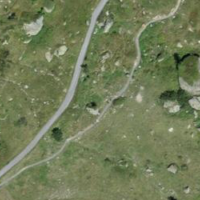
EUNIS habitat code: 23
Species observed at this site:
Aricia artaxerxes
Aglais urticae